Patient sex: M
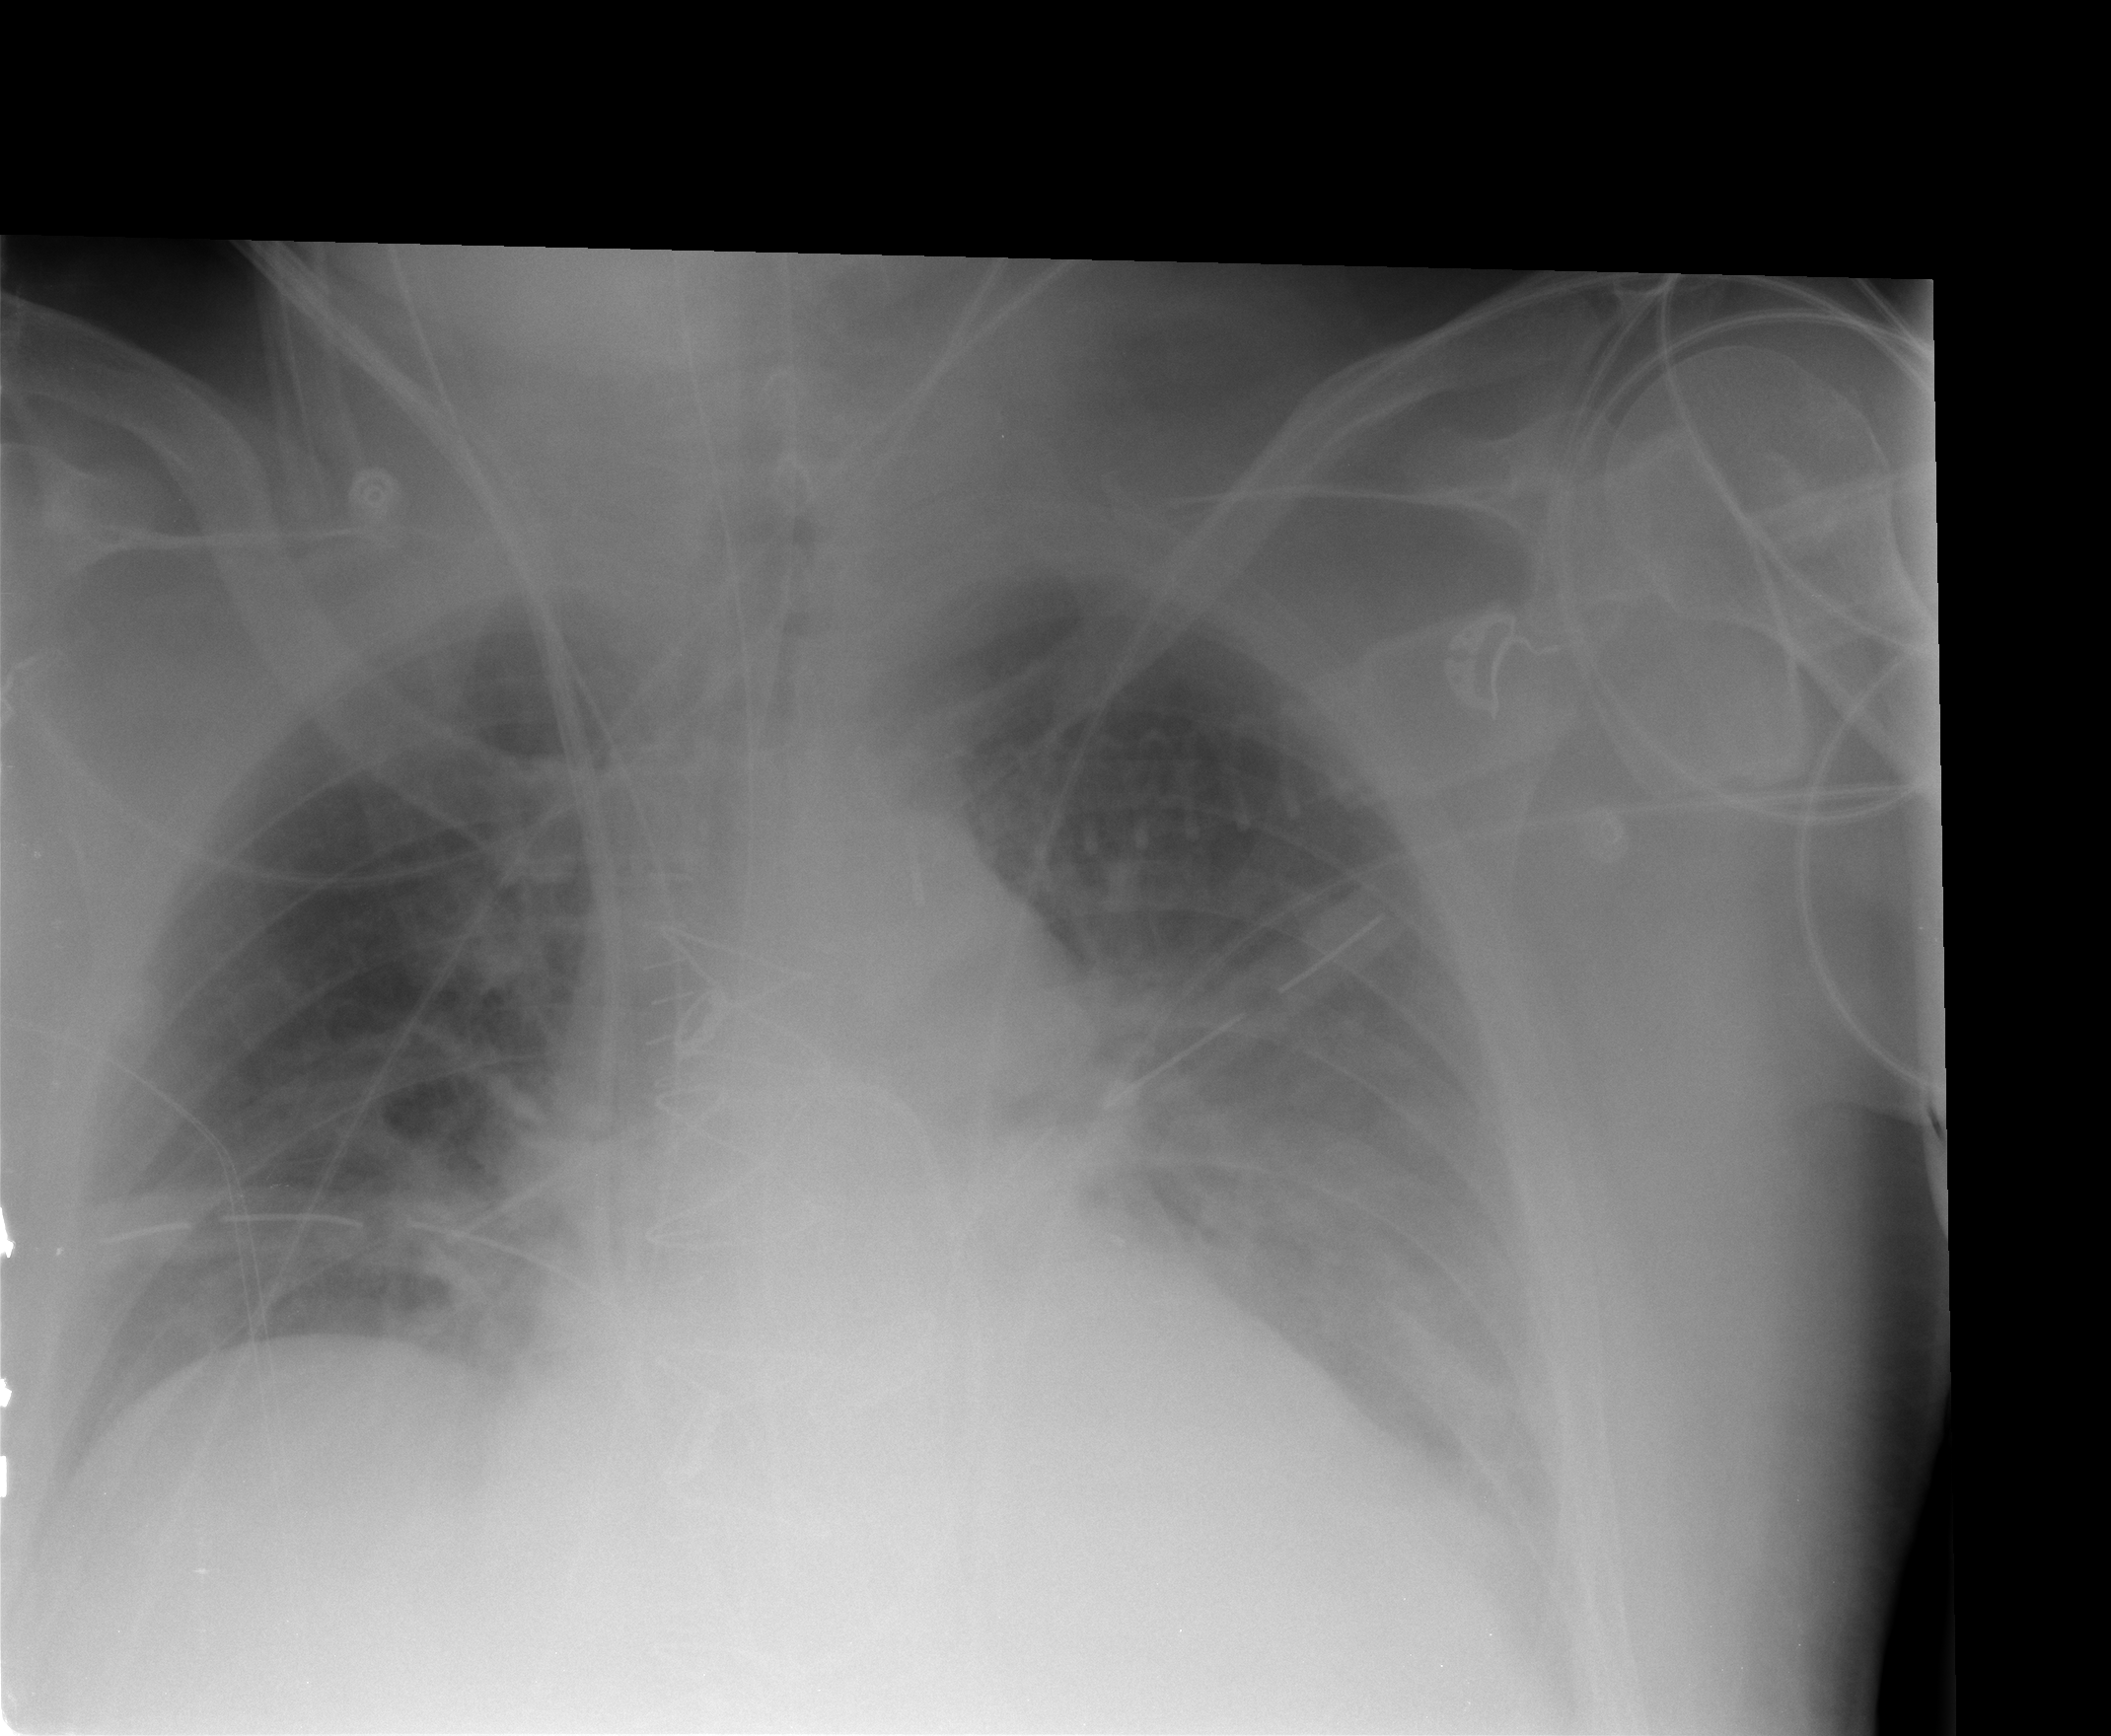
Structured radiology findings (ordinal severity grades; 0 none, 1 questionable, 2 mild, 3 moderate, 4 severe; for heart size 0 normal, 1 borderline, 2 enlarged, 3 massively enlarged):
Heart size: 2
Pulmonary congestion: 3
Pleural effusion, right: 0
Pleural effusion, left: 2
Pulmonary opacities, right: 2
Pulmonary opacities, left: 1
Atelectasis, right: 1
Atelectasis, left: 2